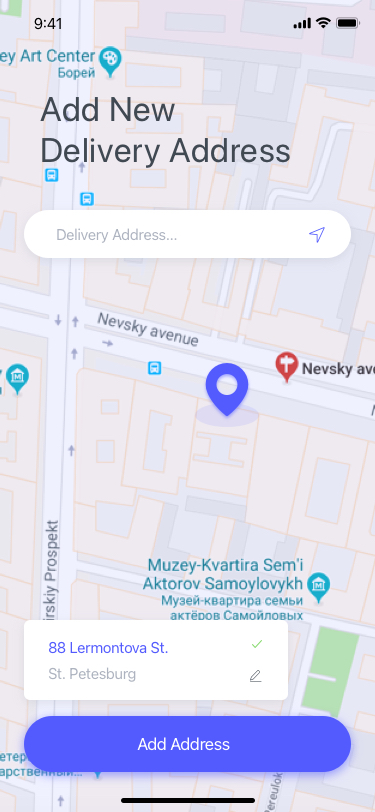
Text in this UI design:
Add Address
Add New
Delivery Address
88 Lermontova St.
St. Petesburg
88 Lermontova St.
St. Petesburg